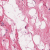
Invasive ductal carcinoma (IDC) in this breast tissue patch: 0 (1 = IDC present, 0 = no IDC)